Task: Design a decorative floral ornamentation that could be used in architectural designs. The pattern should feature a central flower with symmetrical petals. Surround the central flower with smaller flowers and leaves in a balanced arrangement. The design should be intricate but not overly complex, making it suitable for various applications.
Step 441:
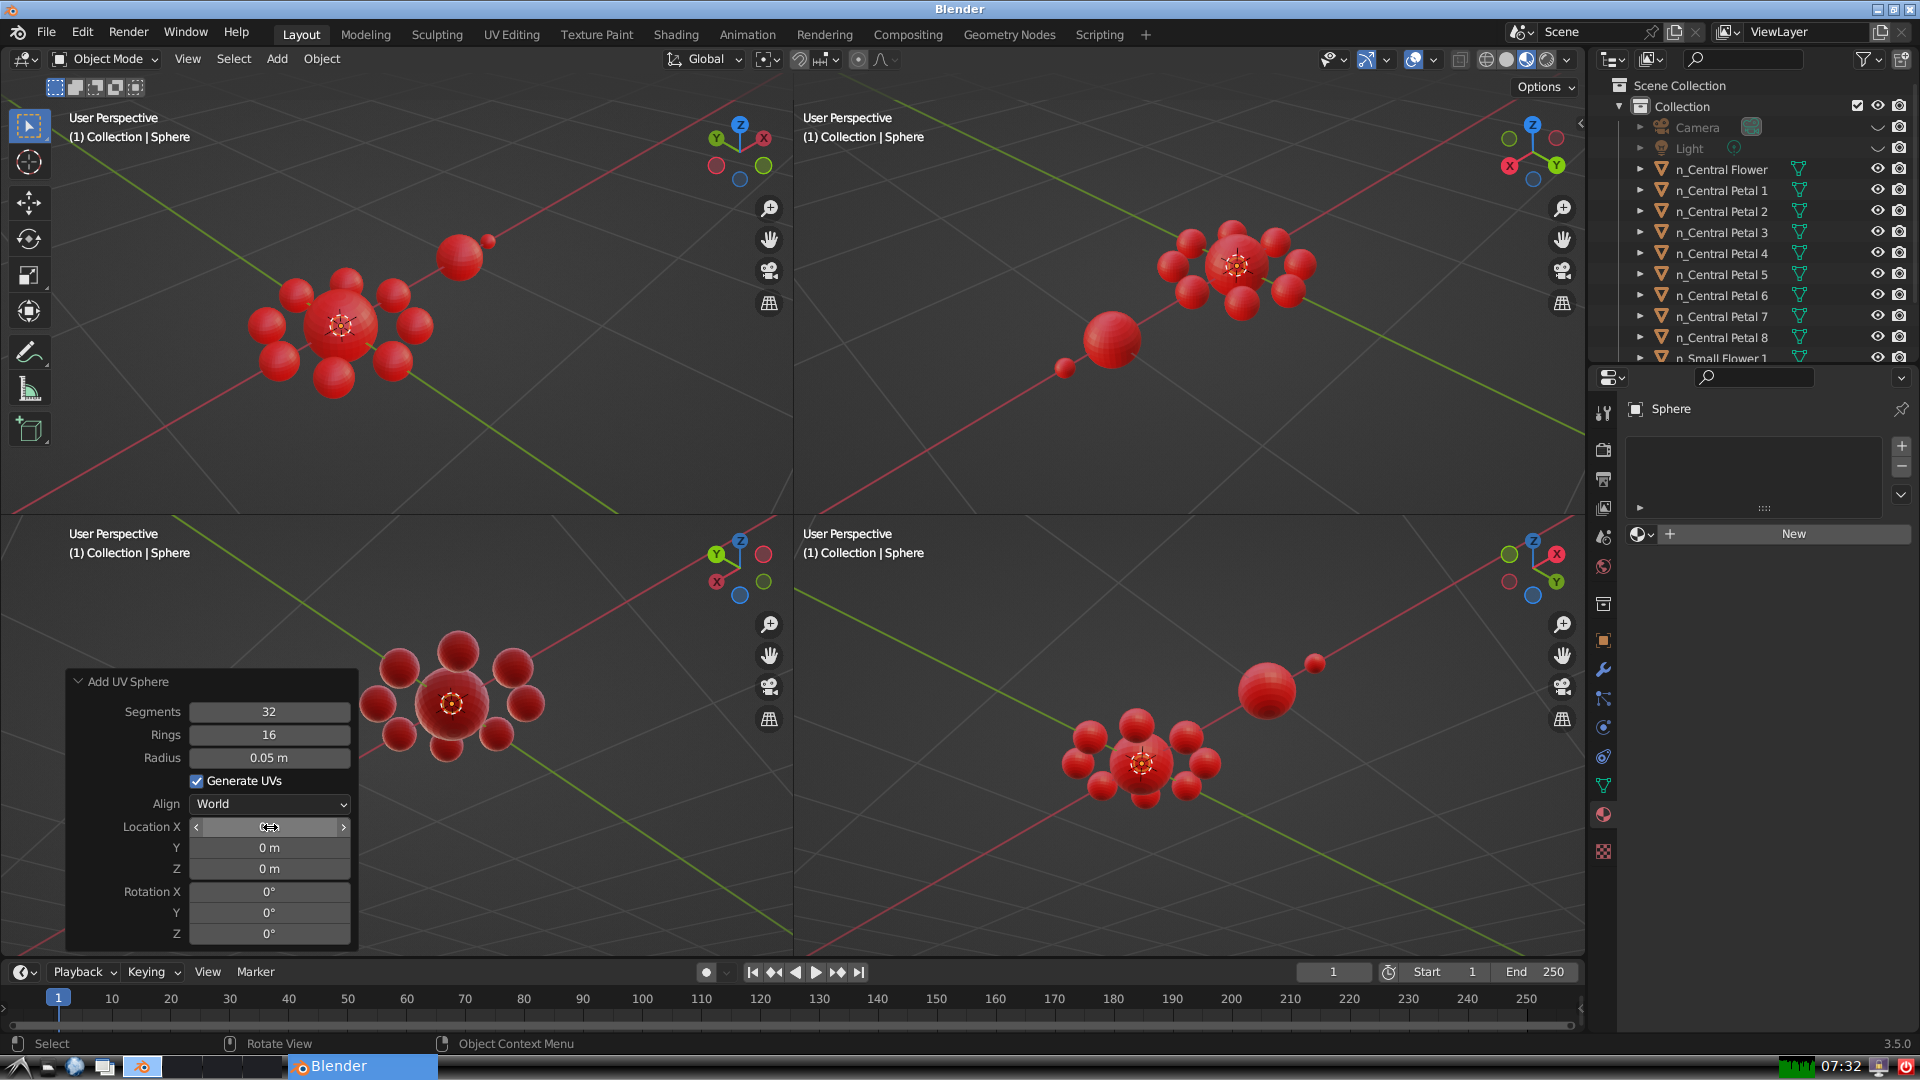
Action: click: no